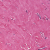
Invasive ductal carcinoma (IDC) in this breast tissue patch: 0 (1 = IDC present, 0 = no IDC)